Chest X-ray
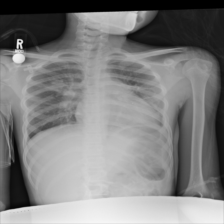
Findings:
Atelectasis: negative
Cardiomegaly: negative
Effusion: negative
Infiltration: negative
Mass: negative
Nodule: negative
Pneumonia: negative
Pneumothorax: negative
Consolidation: negative
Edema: negative
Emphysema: negative
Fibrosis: negative
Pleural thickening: negative
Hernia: negative